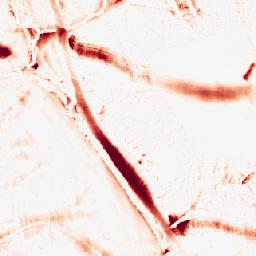
Category: morphological
Decomposition family: morphological_ellipse
Decomposition parameters: operation: opening
width: 30
height: 20
Upsampling method: area
Upsampling parameters: scale: 8
Upsampling scale: 8